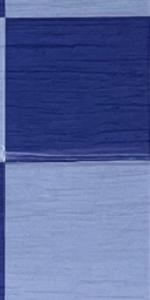
Label: Empty